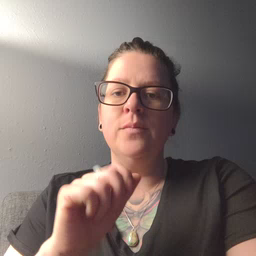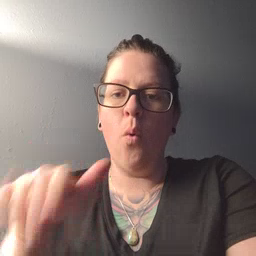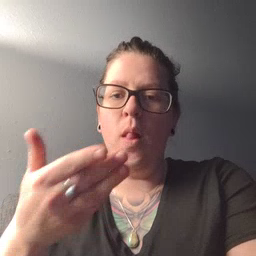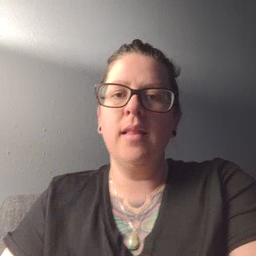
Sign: all